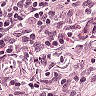
Metastatic tissue present: no